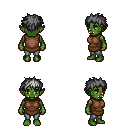
a pixel art fantasy rpg character, female body template, orc, green skin, brown tunic, teal pants, gray bedhead hairstyle, four views (front, back, left, right), 2x2 character sprite sheet, small pixel art, hard edges, no anti-aliasing